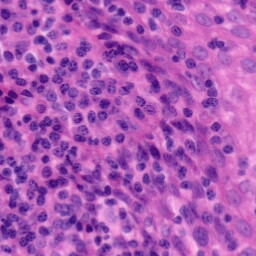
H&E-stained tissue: Tonsil